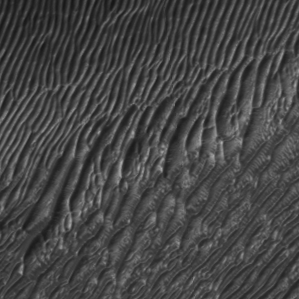
Label: frost